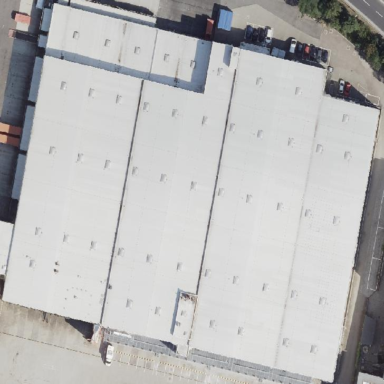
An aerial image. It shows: Industrial building.